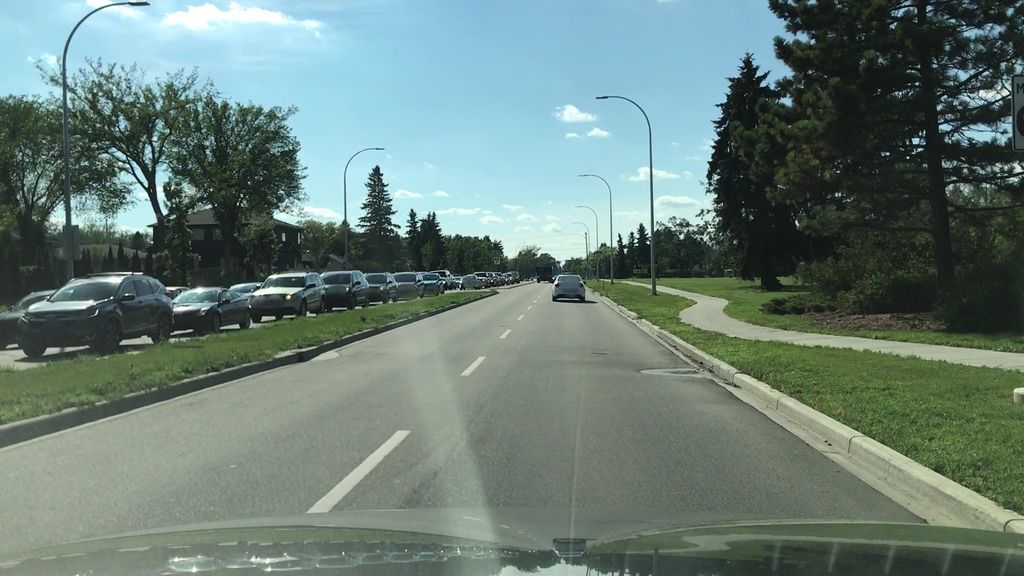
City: edmonton